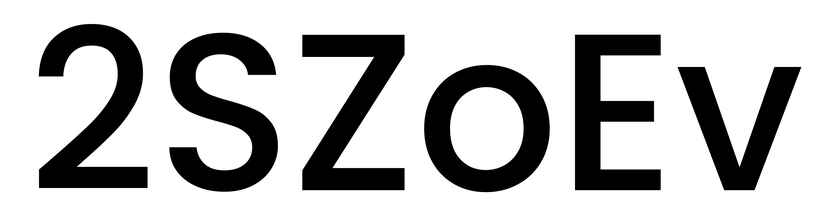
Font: Poppins-Medium